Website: lowes
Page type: review-order
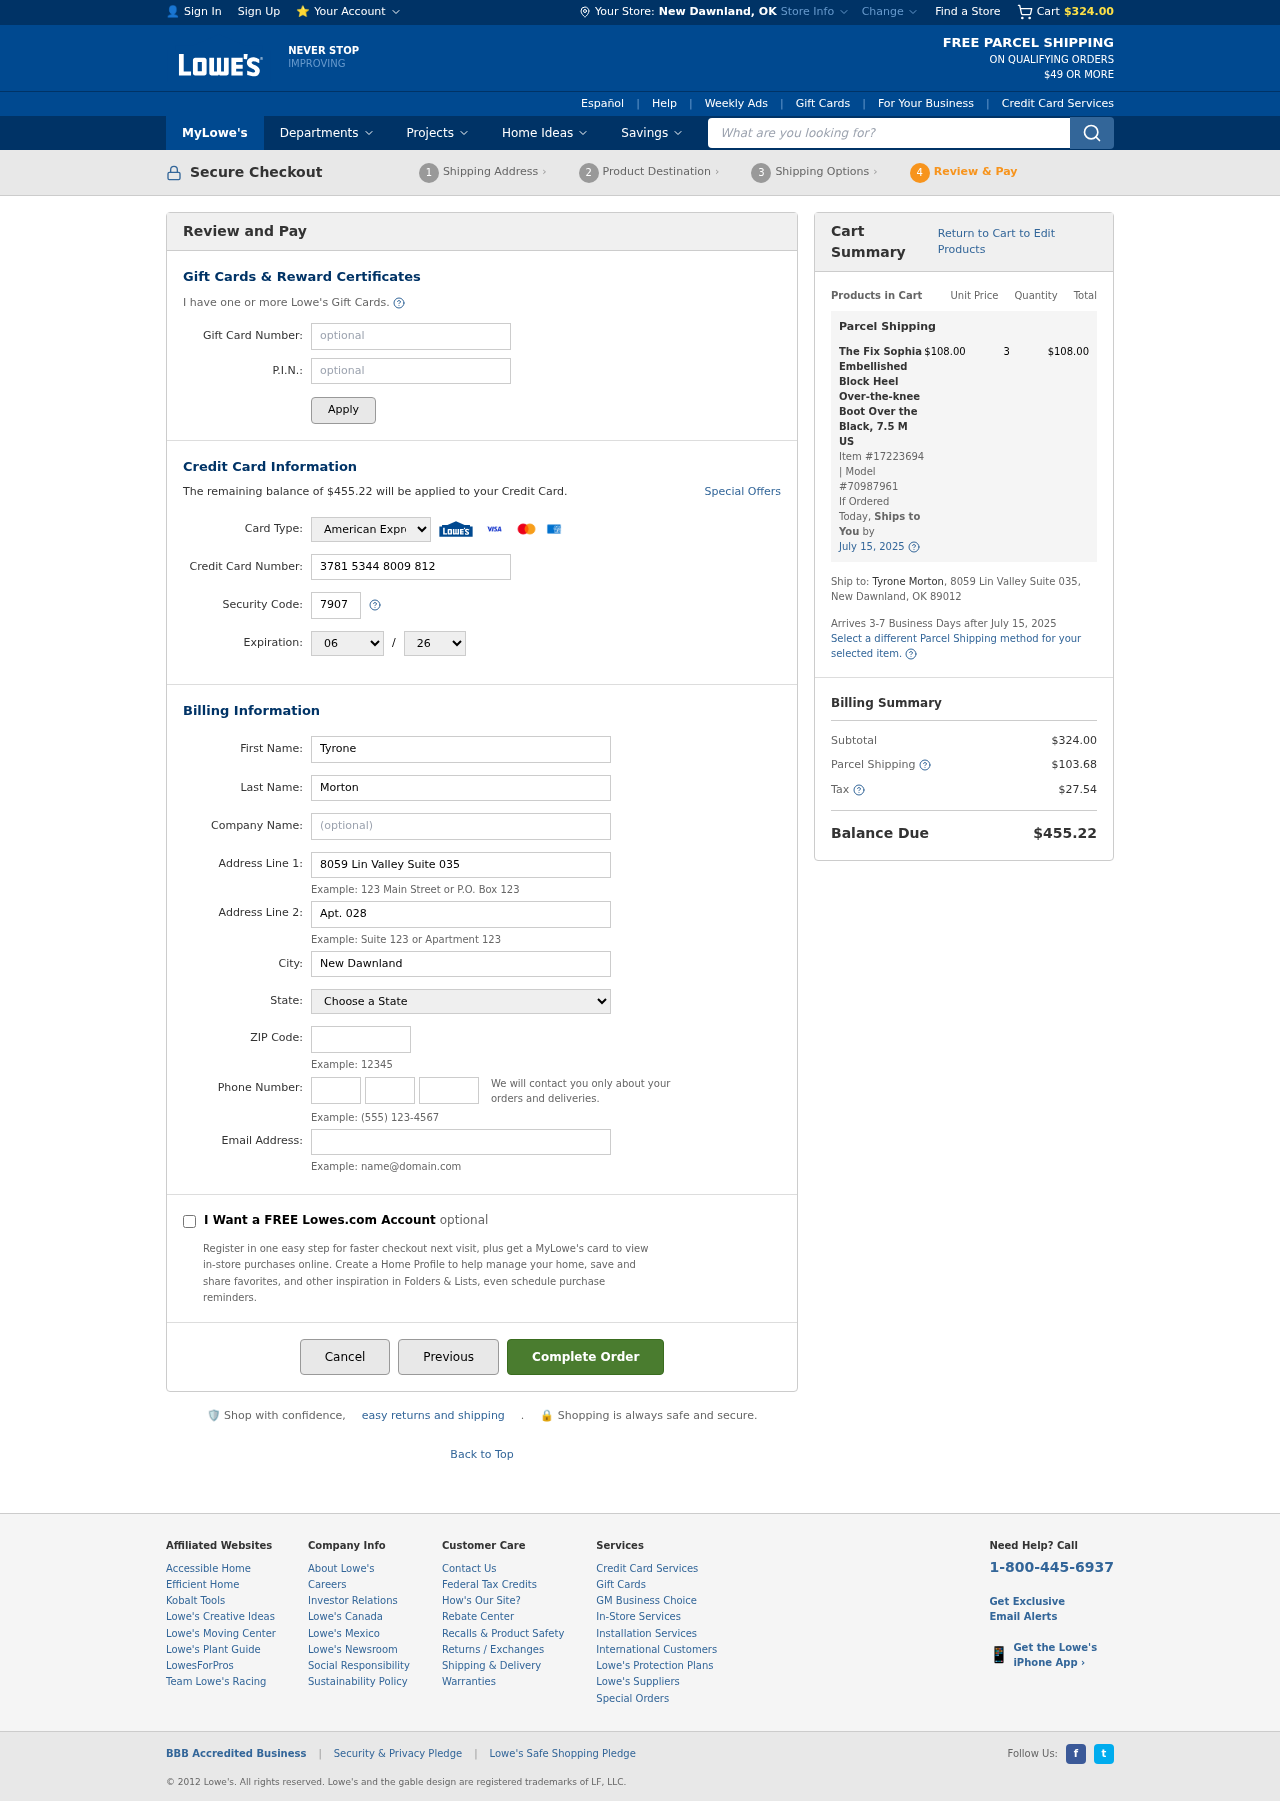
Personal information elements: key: PII_CARD_CVV
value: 7907
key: PII_CARD_EXPIRY_MONTH
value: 06
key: PII_CARD_EXPIRY_YEAR
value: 26
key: PII_CARD_NUMBER
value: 3781 5344 8009 812
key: PII_CARD_TYPE
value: American Express
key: PII_CITY
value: New Dawnland
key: PII_CITY_STATE
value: New Dawnland, OK
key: PII_EMAIL
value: tyronemorton@gmail.com
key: PII_FIRSTNAME
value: Tyrone
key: PII_LASTNAME
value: Morton
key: PII_PHONE_AREA
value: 902
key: PII_PHONE_PREFIX
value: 300
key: PII_PHONE_SUFFIX
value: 8474
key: PII_POSTCODE
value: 89012
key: PII_STATE
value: Oklahoma
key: PII_STREET
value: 8059 Lin Valley Suite 035
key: PII_STREET2
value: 8059 Lin Valley Suite 035
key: PII_STREET2
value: Apt. 028
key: PII_FULLNAME2
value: Tyrone Morton
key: PII_CITY_STATE_ZIP2
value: New Dawnland, OK 89012
Product elements: key: PRODUCT1_NAME
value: The Fix Sophia Embellished Block Heel Over-the-knee Boot Over the Black, 7.5 M US
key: PRODUCT1_PRICE
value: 108
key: PRODUCT1_QUANTITY
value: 3
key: PRODUCT1_ITEM_NUMBER
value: Item #17223694
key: PRODUCT1_MODEL_NUMBER
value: Model #70987961
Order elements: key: ORDER_SUBTOTAL
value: $324.00
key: ORDER_BALANCE_DUE
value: $455.22
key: ORDER_SHIPPING_DATE
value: July 15, 2025
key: ORDER_ITEM_TOTAL
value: $108.00
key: ORDER_SHIPPING_DATE2
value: July 15, 2025
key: ORDER_SHIPPING_COST
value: $103.68
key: ORDER_TAX
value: $27.54
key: ORDER_TOTAL
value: $455.22
Search elements: key: HEADER_SEARCH
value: What are you looking for?